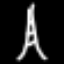
Label: The Eiffel Tower